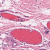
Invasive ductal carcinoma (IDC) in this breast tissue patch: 0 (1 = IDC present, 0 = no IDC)